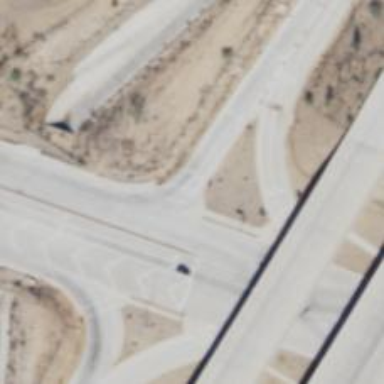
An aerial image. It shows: Solid stop line on the road.